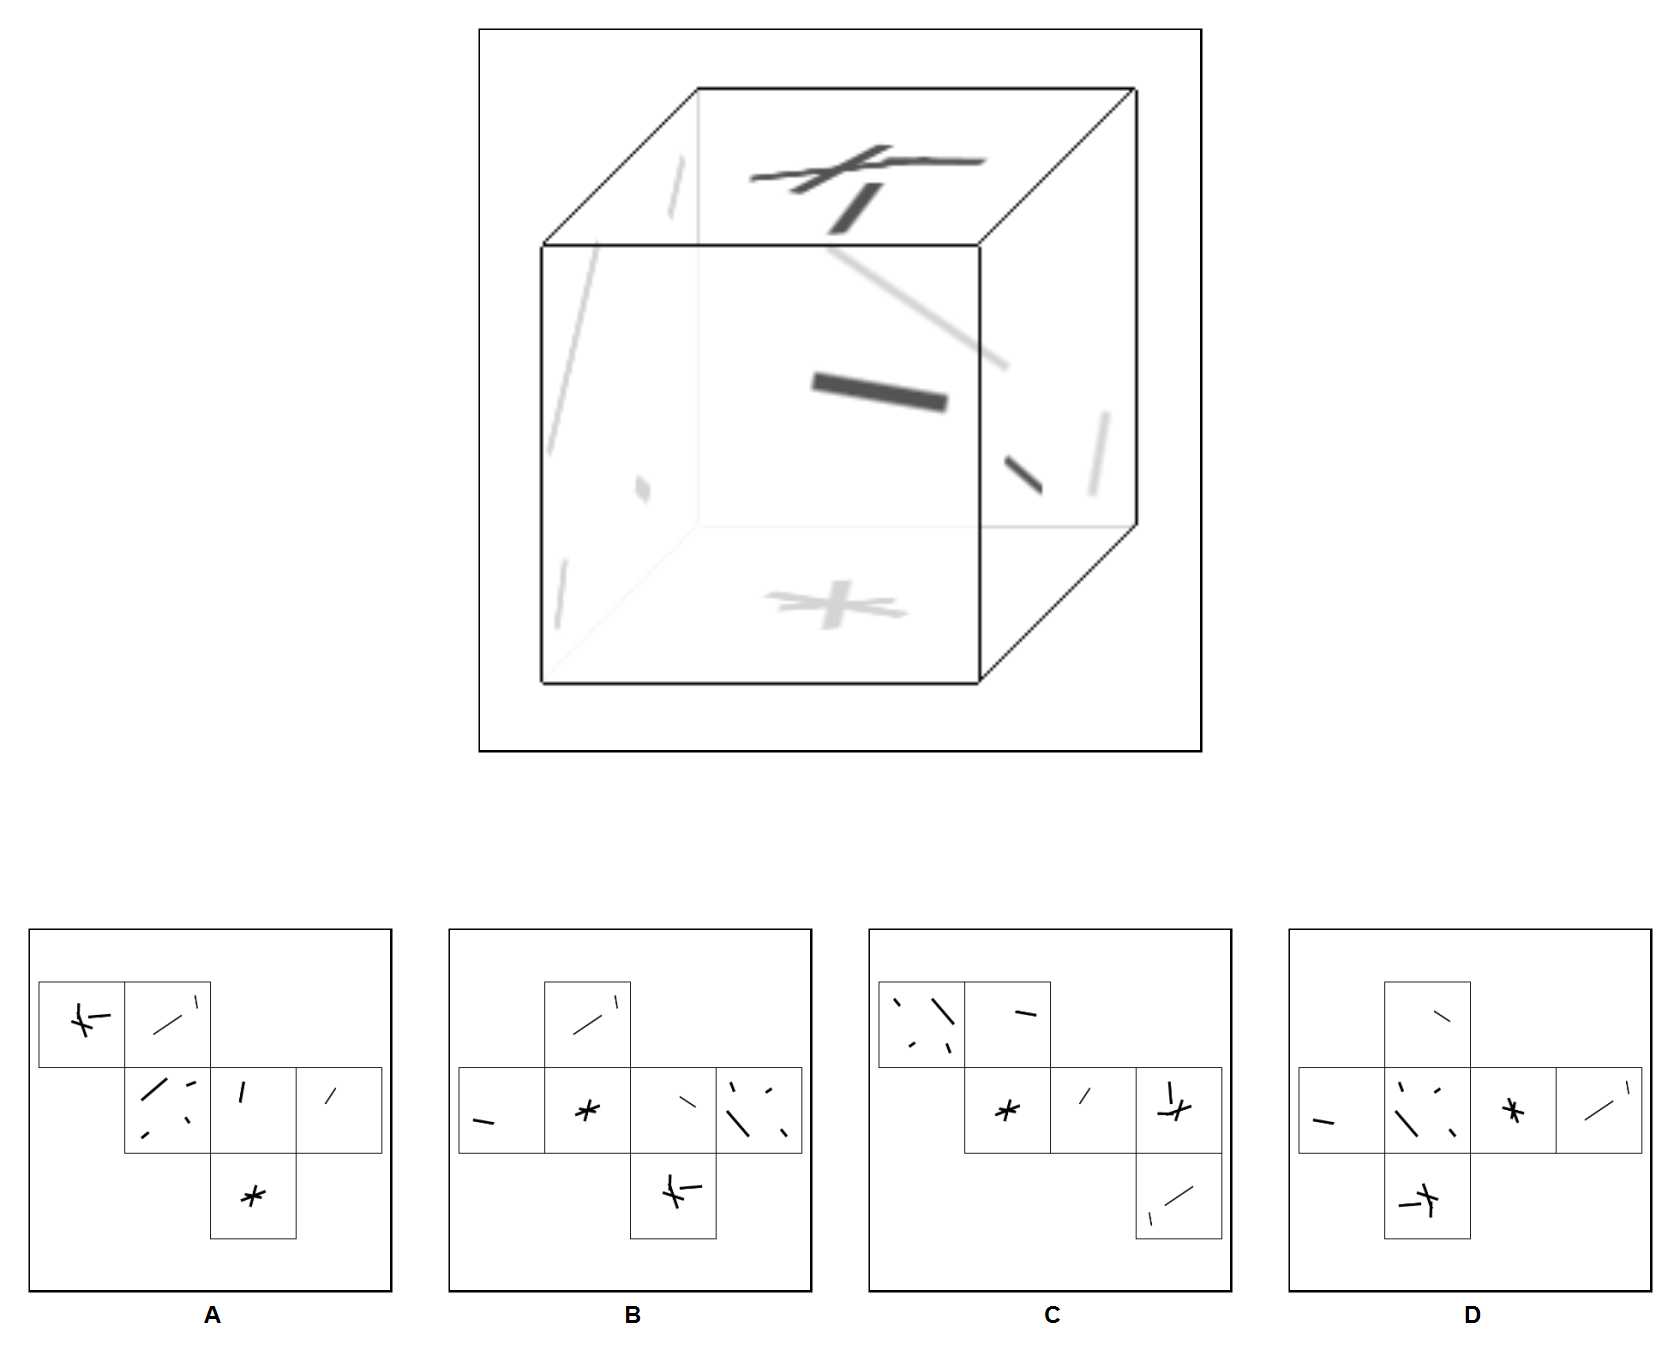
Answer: C